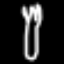
Label: fork